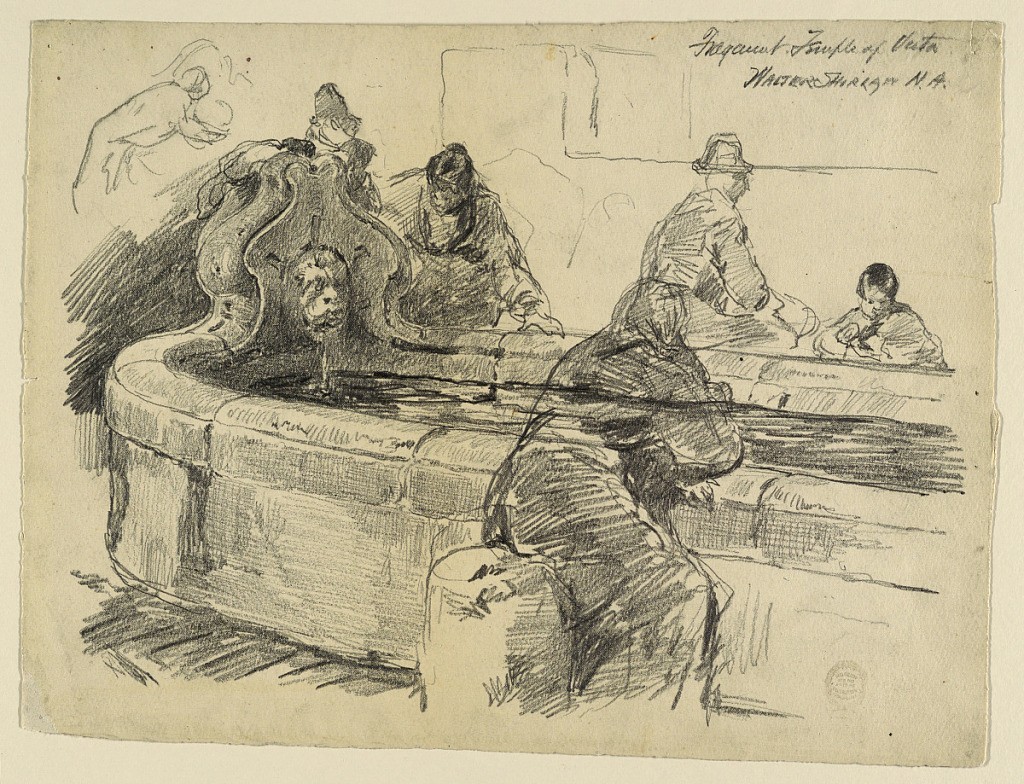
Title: Fragment of Temple of Vesta
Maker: Walter Shirlaw, American, b. Scotland, 1838–1909
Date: ca. 1872
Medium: Black crayon on wove paper
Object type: Drawing
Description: Figures sit around a large stone fountain. Outline of building, beyond.